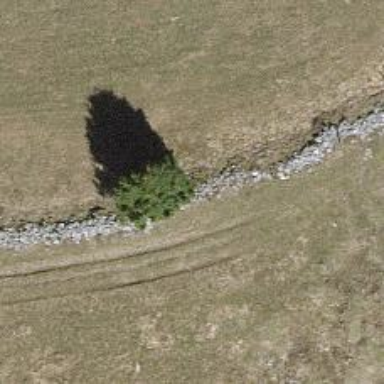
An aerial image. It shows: Wall is shown in the image.